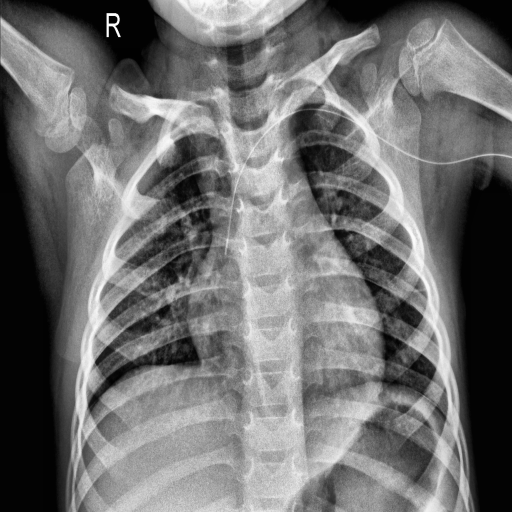
Finding: NORMAL